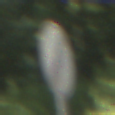
Verkehrszeichen: EndeSaemtlicherBegrenzungen
Umgebung: Outdoor, RoadRail
Tageszeit: Midday
Wetter: Clear
Licht: Natural
Jahreszeit: NotSpecified
Kontrast: HighContrast